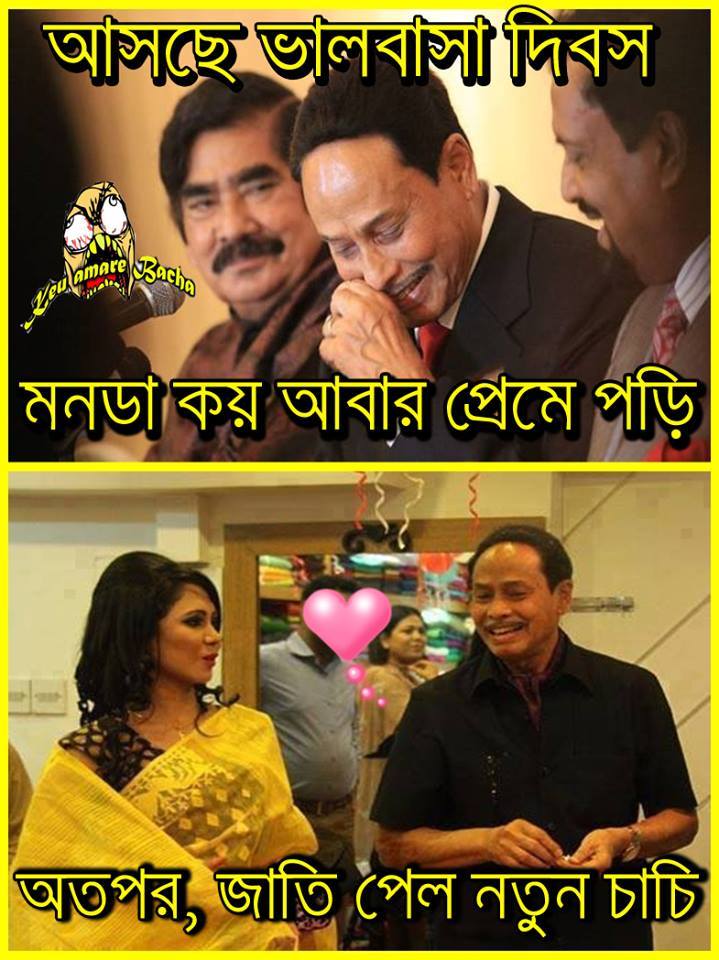
Caption: আসছে ভালবাসা দিবস মনডা কয় আবার প্রেমে পড়ি অতপর, জাতি পেল নতুন চাচি
Label: non-hate